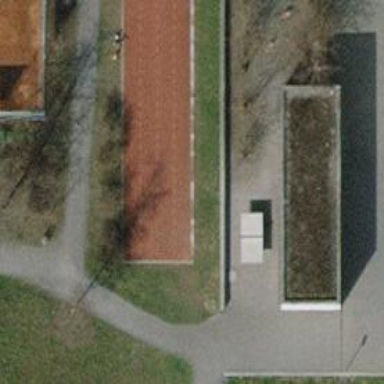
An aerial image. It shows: Pitch for leisure activities.